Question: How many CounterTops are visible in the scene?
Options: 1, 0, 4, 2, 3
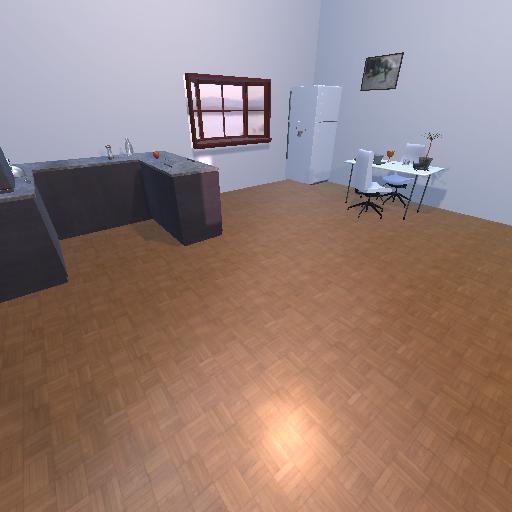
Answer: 1